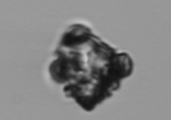
Label: Delphineis